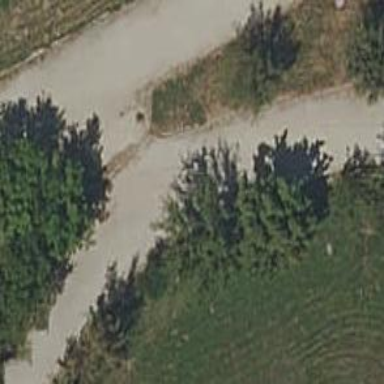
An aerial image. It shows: Compacted footway.